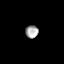
Tissue: prostate
Cell type: T cells
Senescence score: 0.3233
Nuclear area (px): 156
Mean DAPI intensity: 171.141